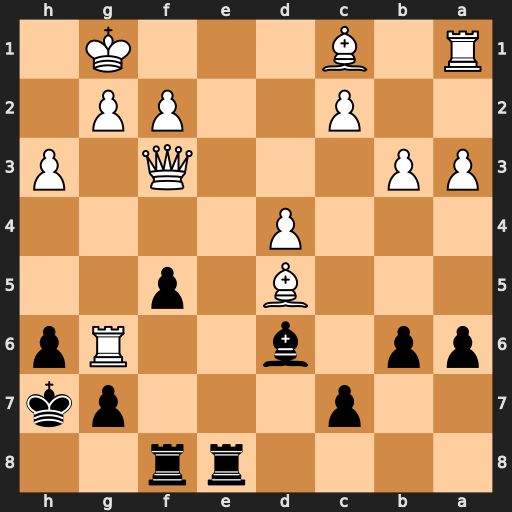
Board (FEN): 4rr2/2p3pk/pp1b2Rp/3B1p2/3P4/PP3Q1P/2P2PP1/R1B3K1
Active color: b
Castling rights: -
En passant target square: -
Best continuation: Re1#